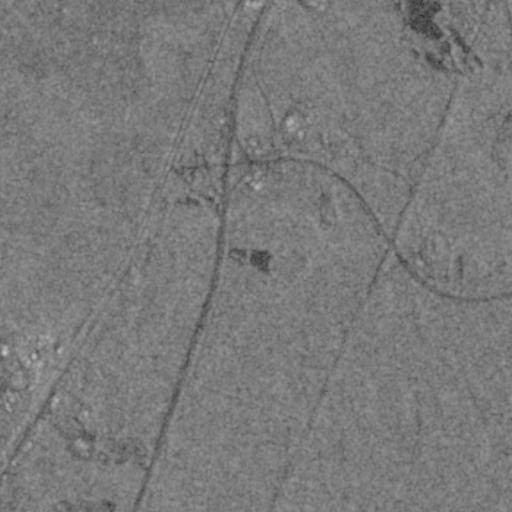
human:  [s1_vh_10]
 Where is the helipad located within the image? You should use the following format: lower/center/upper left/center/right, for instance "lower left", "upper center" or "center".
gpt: The helipad is located in the upper center of the image.
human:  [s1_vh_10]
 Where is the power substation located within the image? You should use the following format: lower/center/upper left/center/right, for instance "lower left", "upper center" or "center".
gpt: The power substation is located in the upper right of the image.
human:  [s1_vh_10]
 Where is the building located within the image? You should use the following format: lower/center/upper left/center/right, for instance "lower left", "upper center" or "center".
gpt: The building is located in the center right of the image.
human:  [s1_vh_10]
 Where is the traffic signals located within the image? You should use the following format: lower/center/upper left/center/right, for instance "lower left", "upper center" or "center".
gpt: The traffic signals is located in the upper center of the image.
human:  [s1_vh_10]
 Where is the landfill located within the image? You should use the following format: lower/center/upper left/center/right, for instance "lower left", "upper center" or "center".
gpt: There is no landfill in the image.

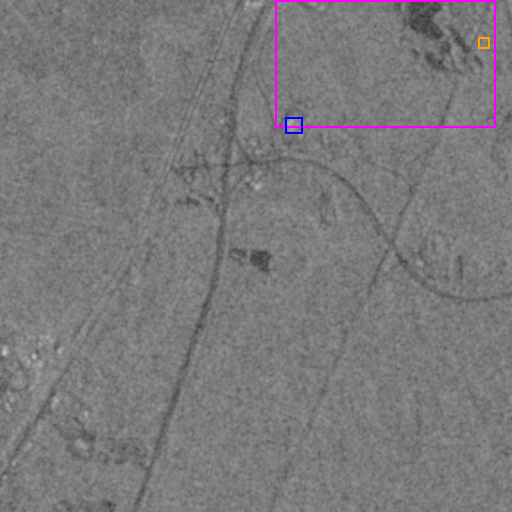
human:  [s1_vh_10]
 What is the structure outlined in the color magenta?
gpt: The structure outlined in magenta is a park.
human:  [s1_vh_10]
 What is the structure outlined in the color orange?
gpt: The structure outlined in orange is a power substation.
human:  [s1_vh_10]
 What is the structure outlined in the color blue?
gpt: The structure outlined in blue is a building.
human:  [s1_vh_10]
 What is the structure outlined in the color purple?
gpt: There is no purple outline.